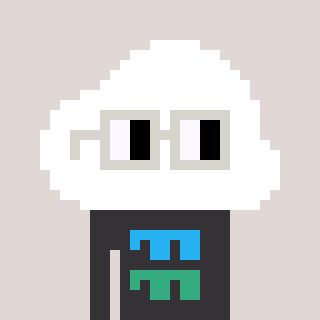
a pixel art character with square light gray glasses, a cloud-shaped head and a grayscale-colored body on a warm background